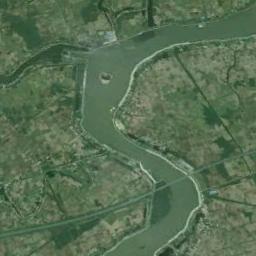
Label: river